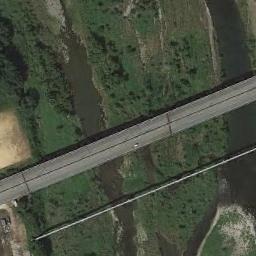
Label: bridge